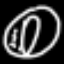
Label: donut